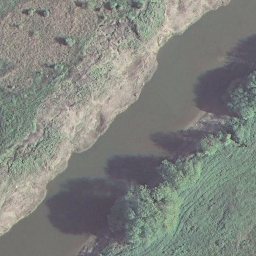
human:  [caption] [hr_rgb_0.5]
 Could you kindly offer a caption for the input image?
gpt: Green plants flourish on both banks of the river .

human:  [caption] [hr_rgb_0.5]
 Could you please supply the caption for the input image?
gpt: It is a river with dense forest on both banks of the river .

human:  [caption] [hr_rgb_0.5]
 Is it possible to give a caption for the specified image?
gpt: A river with dense forest on both banks of the river .

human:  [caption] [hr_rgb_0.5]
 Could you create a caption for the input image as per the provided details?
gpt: Lots of green plants flourish on both banks of the river .

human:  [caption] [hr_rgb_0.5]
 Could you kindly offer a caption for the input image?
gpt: A river goes through a dense forest .